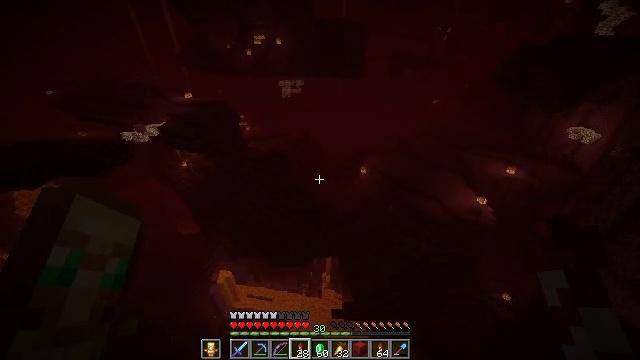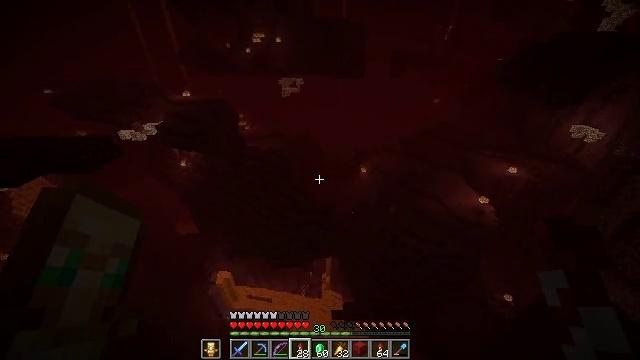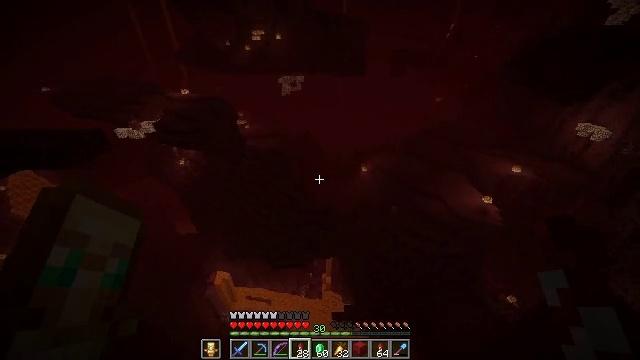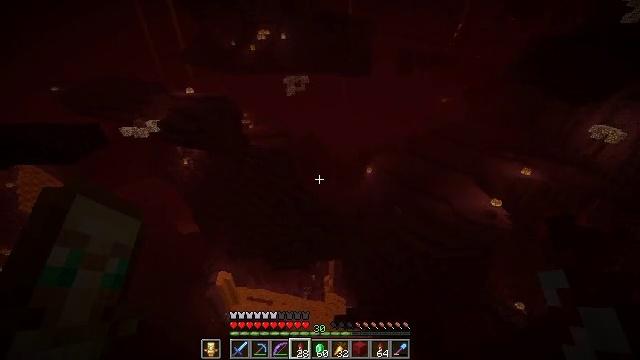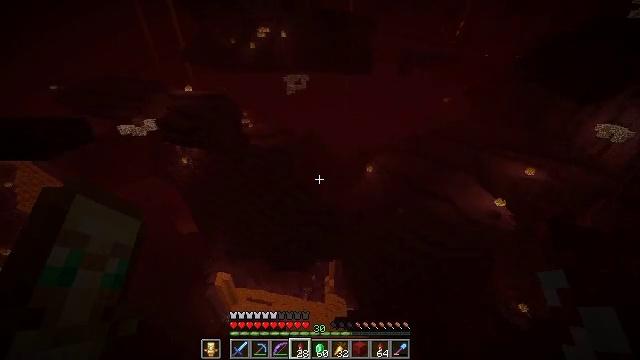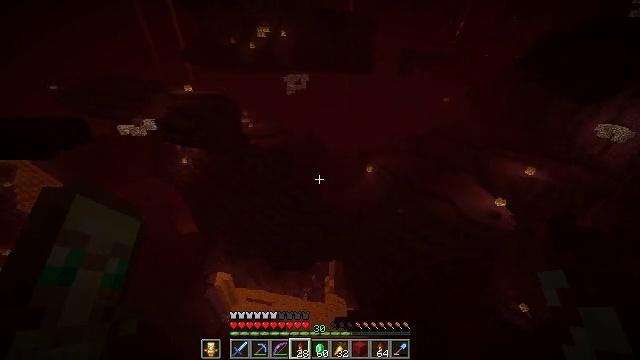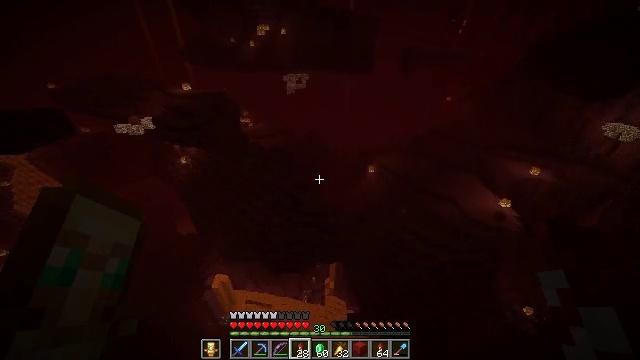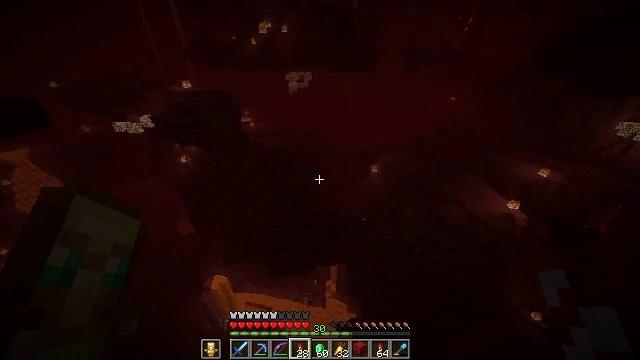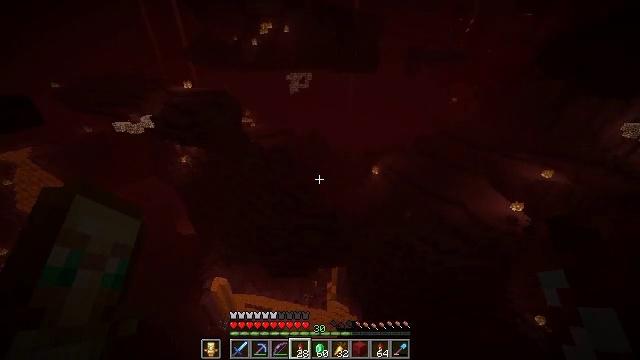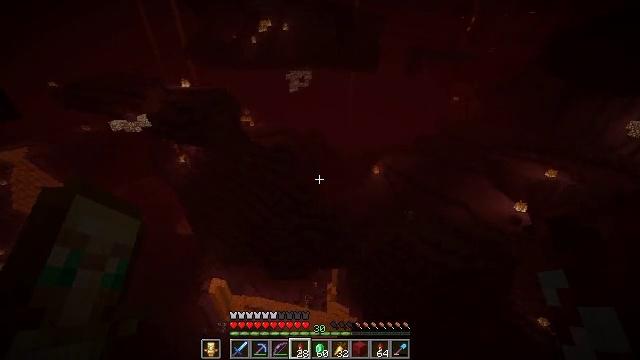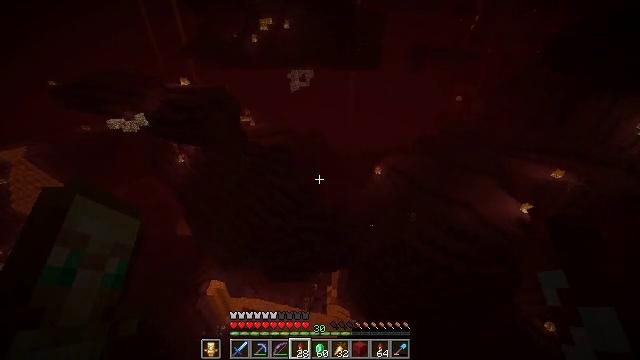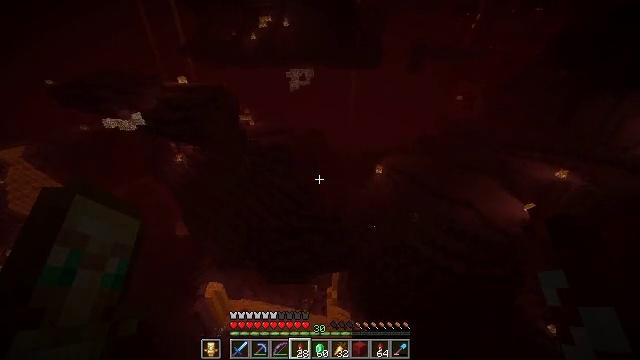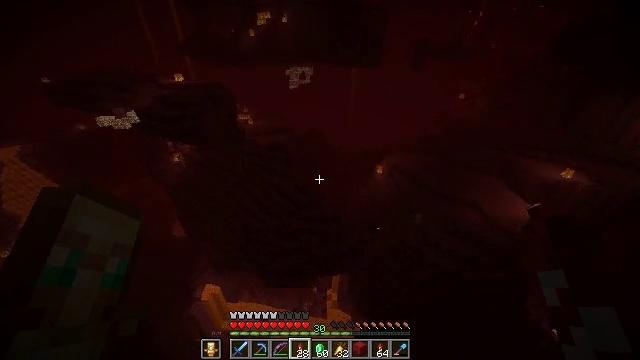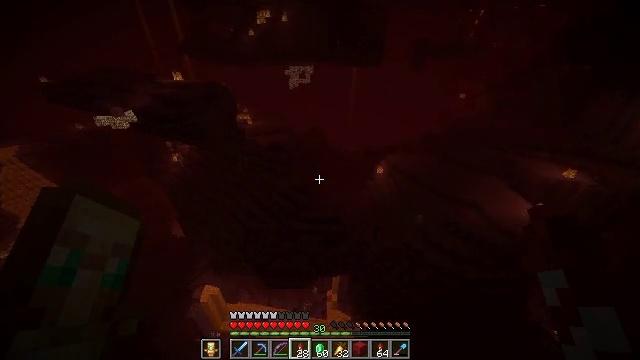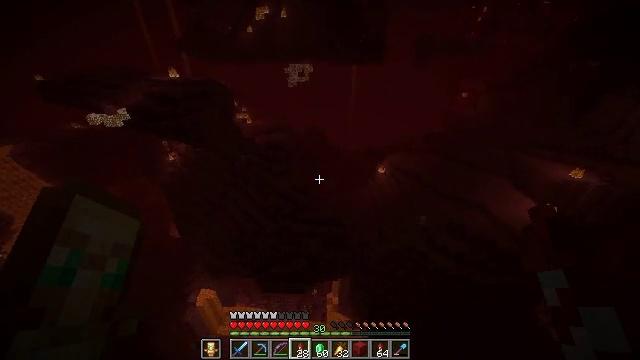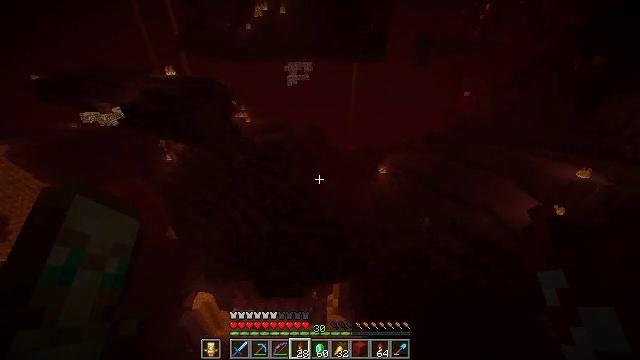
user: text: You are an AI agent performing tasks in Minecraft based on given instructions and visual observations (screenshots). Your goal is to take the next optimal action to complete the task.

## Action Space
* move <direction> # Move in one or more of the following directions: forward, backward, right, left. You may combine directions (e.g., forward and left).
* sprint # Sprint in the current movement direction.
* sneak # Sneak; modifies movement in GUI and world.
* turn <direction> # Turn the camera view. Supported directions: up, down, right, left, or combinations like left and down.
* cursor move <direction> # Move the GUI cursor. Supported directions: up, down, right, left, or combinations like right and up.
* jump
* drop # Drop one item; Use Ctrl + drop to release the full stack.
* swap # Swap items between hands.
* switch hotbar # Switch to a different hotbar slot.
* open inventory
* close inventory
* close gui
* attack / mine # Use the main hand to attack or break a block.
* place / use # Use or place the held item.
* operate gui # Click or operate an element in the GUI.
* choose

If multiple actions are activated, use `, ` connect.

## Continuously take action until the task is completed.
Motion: motion action
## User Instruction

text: Break the nether bricks in a fortress.
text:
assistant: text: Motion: move forward, sprint
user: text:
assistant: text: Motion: move forward, sprint
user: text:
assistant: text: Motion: move forward, sprint, turn left
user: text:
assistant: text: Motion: move forward, sprint
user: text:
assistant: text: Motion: move forward, sprint
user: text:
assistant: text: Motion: move forward, sprint
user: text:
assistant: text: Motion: move forward, sprint
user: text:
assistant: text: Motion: move forward, sprint
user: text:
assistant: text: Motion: move forward, sprint
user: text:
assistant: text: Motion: move forward, sprint
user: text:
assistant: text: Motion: move forward, sprint
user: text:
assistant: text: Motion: move forward, sprint
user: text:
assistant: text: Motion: move forward, sprint
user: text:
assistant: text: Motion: move forward, sprint
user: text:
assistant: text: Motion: move forward, sprint
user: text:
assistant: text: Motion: move forward, sprint
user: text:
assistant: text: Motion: move forward, sprint
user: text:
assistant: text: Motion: move forward, sprint
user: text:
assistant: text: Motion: move forward, sprint
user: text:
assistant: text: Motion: move forward, sprint
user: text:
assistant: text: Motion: move forward, sprint, turn up
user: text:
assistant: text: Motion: move forward, sprint, turn right and up
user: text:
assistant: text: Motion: move forward, sprint, turn right and up
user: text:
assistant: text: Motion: move forward, sprint, turn right and up
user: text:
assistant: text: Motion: move forward, sprint, turn right and up
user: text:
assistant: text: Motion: move forward, sprint, turn up
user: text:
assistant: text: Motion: move forward, sprint, turn up
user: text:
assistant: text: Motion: move forward, sprint, turn up
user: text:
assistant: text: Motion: move forward, sprint, turn up
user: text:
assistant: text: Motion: move forward, sprint, turn up